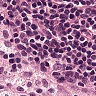
Metastatic tissue present: no